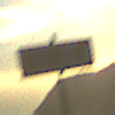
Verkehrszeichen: RichtungstafelnInKurvenGrossRechts
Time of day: SunriseSunset
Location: Outdoor (Nature)
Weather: PartlyCloudy
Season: NotSpecified
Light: Natural